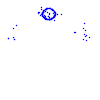
Particle: pion